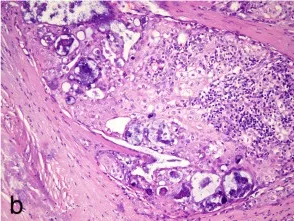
Postoperative photomicrographs of lesion in MEC component. (b) High magnification showed the mucin-producing cells were surrounded by epidermoid cells in MEC component. . H & E staining with original magnification of 400 x.
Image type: pathology (h&e)